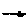
Label: fish